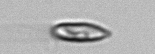
Label: Chrysochromulina